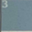
Piece: xx